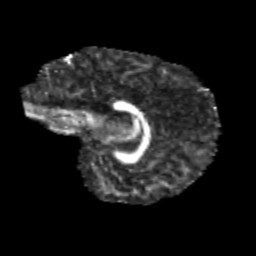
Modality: FA
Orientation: sagittal
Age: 12
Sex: male
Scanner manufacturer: siemens
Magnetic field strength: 3 T
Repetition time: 3.8 s
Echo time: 0.07 s